Question: I am wondering if this is a bug. Can't understand why would CType work this way...!

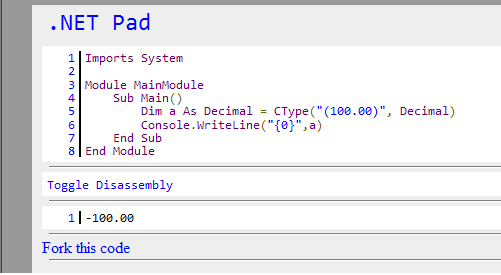
Answer: This happens because enclosing a value in '()' means it is a negative number.
It is a standard financial notation for amounts that are deducted.
When a number is parsed, if 'NumberStyles.AllowParentheses' is set for 'NumberStyles', then they will be interpreted as a negative value.
See <URL> on MSDN:
> NumberStyles.AllowParenthesesParentheses can be used to indicate negative values.